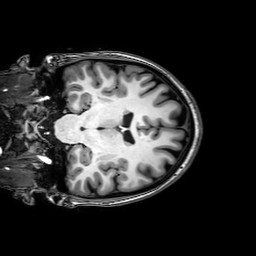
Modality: T1w
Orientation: coronal
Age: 22
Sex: female
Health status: healthy
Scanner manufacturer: philips
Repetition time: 0.008299 s
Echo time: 0.00382 s